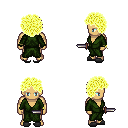
a pixel art fantasy rpg character, male body template, human, tanned skin, green robe, red pants, gold curly afro hairstyle, bracelets, gray slippers, dagger, four views (front, back, left, right), 2x2 character sprite sheet, small pixel art, hard edges, no anti-aliasing